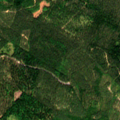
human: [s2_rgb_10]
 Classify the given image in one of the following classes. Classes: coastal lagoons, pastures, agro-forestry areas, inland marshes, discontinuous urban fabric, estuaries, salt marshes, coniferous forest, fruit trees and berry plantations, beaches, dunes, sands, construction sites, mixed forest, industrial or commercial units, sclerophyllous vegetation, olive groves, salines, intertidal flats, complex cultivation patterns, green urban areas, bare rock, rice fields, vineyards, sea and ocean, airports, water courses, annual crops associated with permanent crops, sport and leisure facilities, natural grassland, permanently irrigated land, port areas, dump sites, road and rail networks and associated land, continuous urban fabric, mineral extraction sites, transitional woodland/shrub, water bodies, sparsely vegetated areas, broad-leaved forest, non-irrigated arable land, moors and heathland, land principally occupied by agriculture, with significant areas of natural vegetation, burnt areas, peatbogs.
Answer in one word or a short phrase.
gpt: coniferous forest, mixed forest, transitional woodland/shrub